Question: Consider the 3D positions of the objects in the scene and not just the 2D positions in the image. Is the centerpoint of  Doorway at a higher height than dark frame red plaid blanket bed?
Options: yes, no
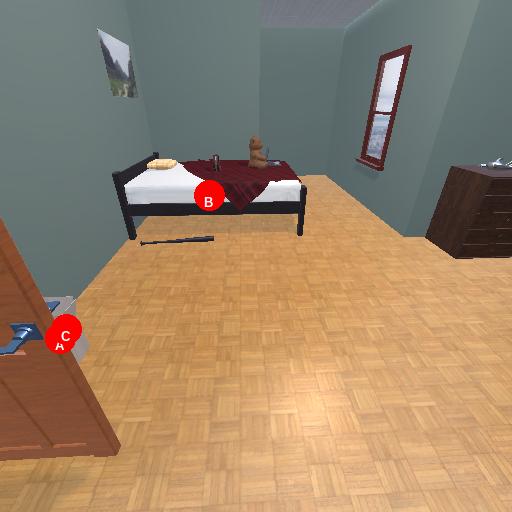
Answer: yes